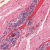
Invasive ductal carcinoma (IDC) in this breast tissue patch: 0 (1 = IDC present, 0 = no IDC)